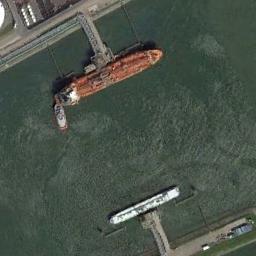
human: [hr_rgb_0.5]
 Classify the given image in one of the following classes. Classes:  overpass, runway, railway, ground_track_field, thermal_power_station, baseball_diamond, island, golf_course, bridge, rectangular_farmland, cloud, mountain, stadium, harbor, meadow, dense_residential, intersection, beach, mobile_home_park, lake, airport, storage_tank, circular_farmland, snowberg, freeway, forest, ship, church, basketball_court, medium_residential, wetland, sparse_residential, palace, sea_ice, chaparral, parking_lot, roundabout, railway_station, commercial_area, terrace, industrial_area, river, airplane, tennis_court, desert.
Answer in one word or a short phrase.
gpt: ship